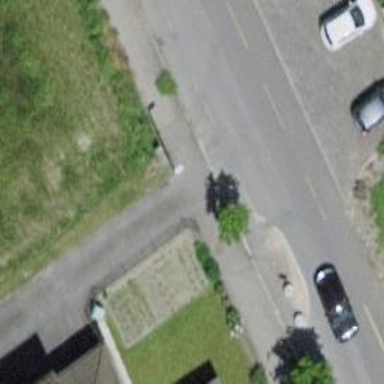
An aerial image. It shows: Living street.